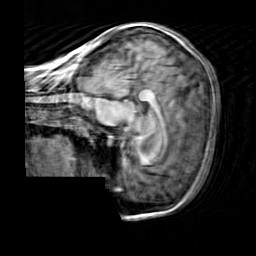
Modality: T1w
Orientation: sagittal
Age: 22
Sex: female
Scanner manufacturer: siemens
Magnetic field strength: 3 T
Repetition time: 2.3 s
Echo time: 0.00303 s